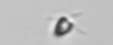
Label: Pyramimonas